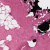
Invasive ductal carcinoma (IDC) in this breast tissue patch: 0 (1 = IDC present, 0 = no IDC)